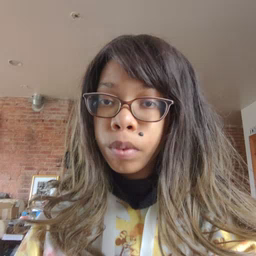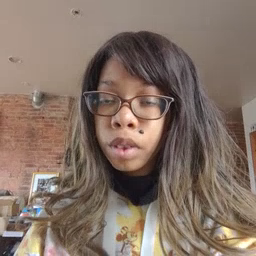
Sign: chocolate